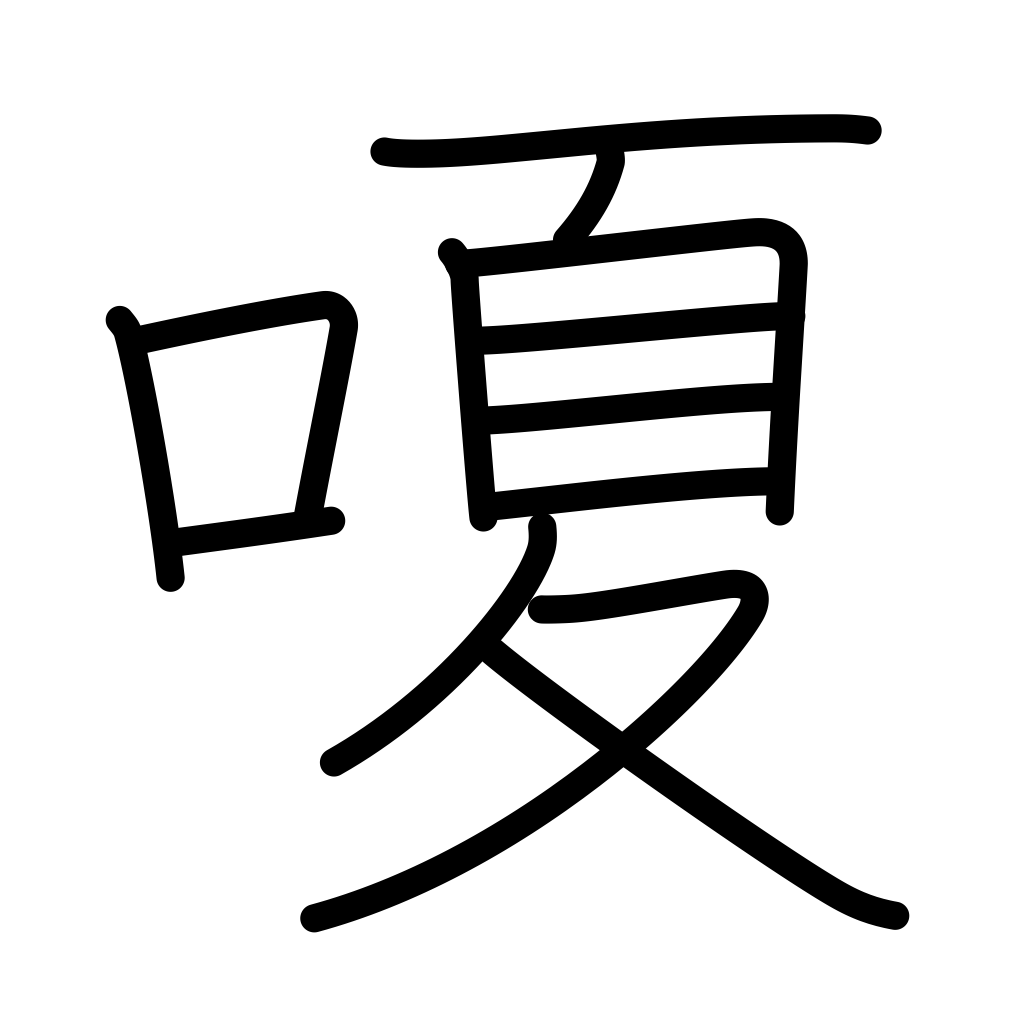
Meaning: hoarse